Field crop: maize
Growth stage: 2
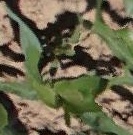
Species: maize